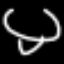
Label: mushroom